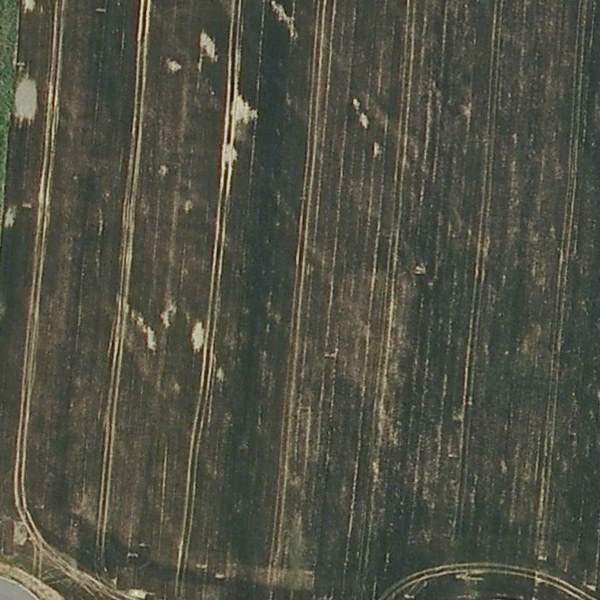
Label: Meadow